Interaction volume radius: 5 \u00c5
Interaction volume height: 20 \u00c5
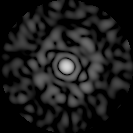
Disorder parameter: 0.8401